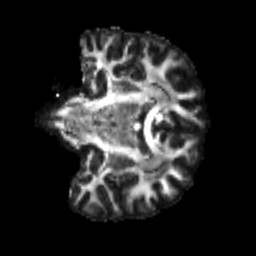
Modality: FA
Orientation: coronal
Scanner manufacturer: siemens
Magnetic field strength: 3 T
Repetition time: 4 s
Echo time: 0.0594 s